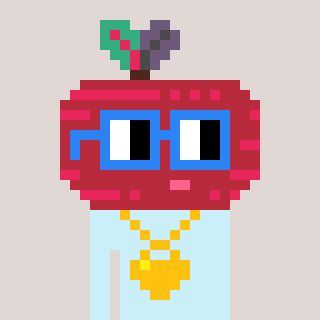
a pixel art character with square blue glasses, a beet-shaped head and a cold-colored body on a warm background